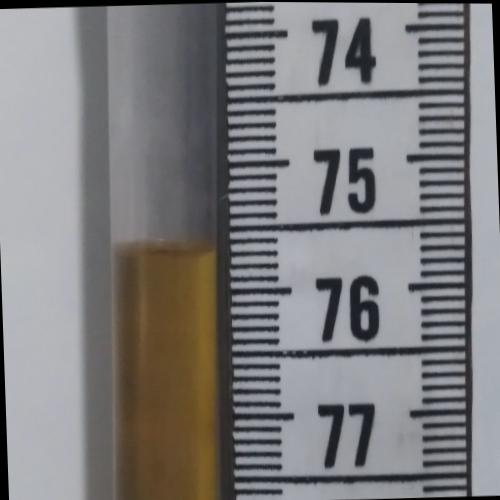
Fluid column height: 75.7 cm